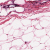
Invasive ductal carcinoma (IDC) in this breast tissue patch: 0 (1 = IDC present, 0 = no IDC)